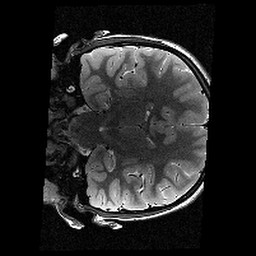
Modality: T2w
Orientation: coronal
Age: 10
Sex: female
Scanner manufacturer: siemens
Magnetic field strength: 3 T
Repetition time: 9.23 s
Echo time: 0.067 s